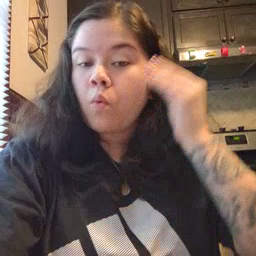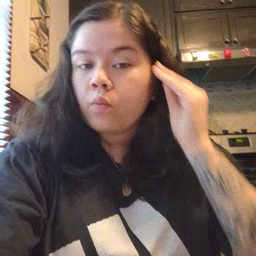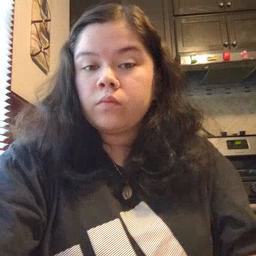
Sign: home